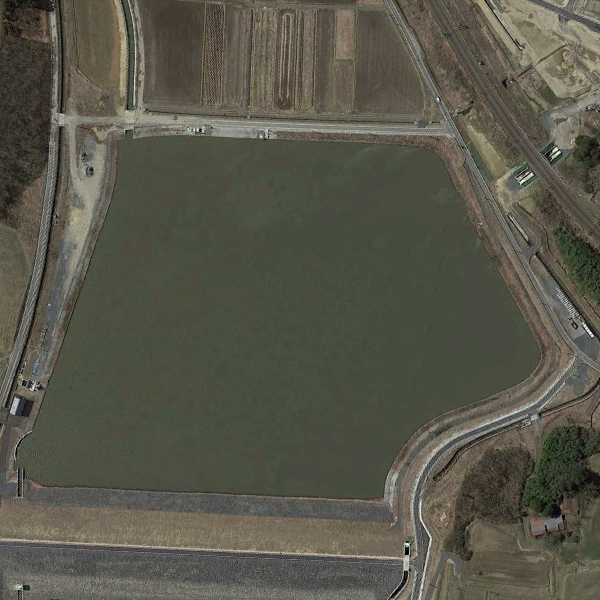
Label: Pond